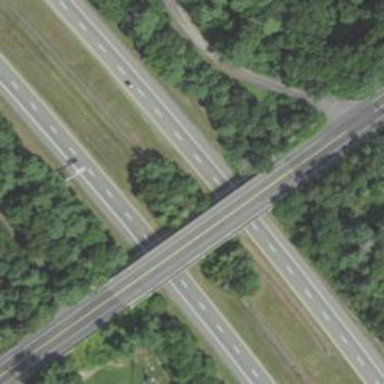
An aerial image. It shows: Motorway.